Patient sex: F
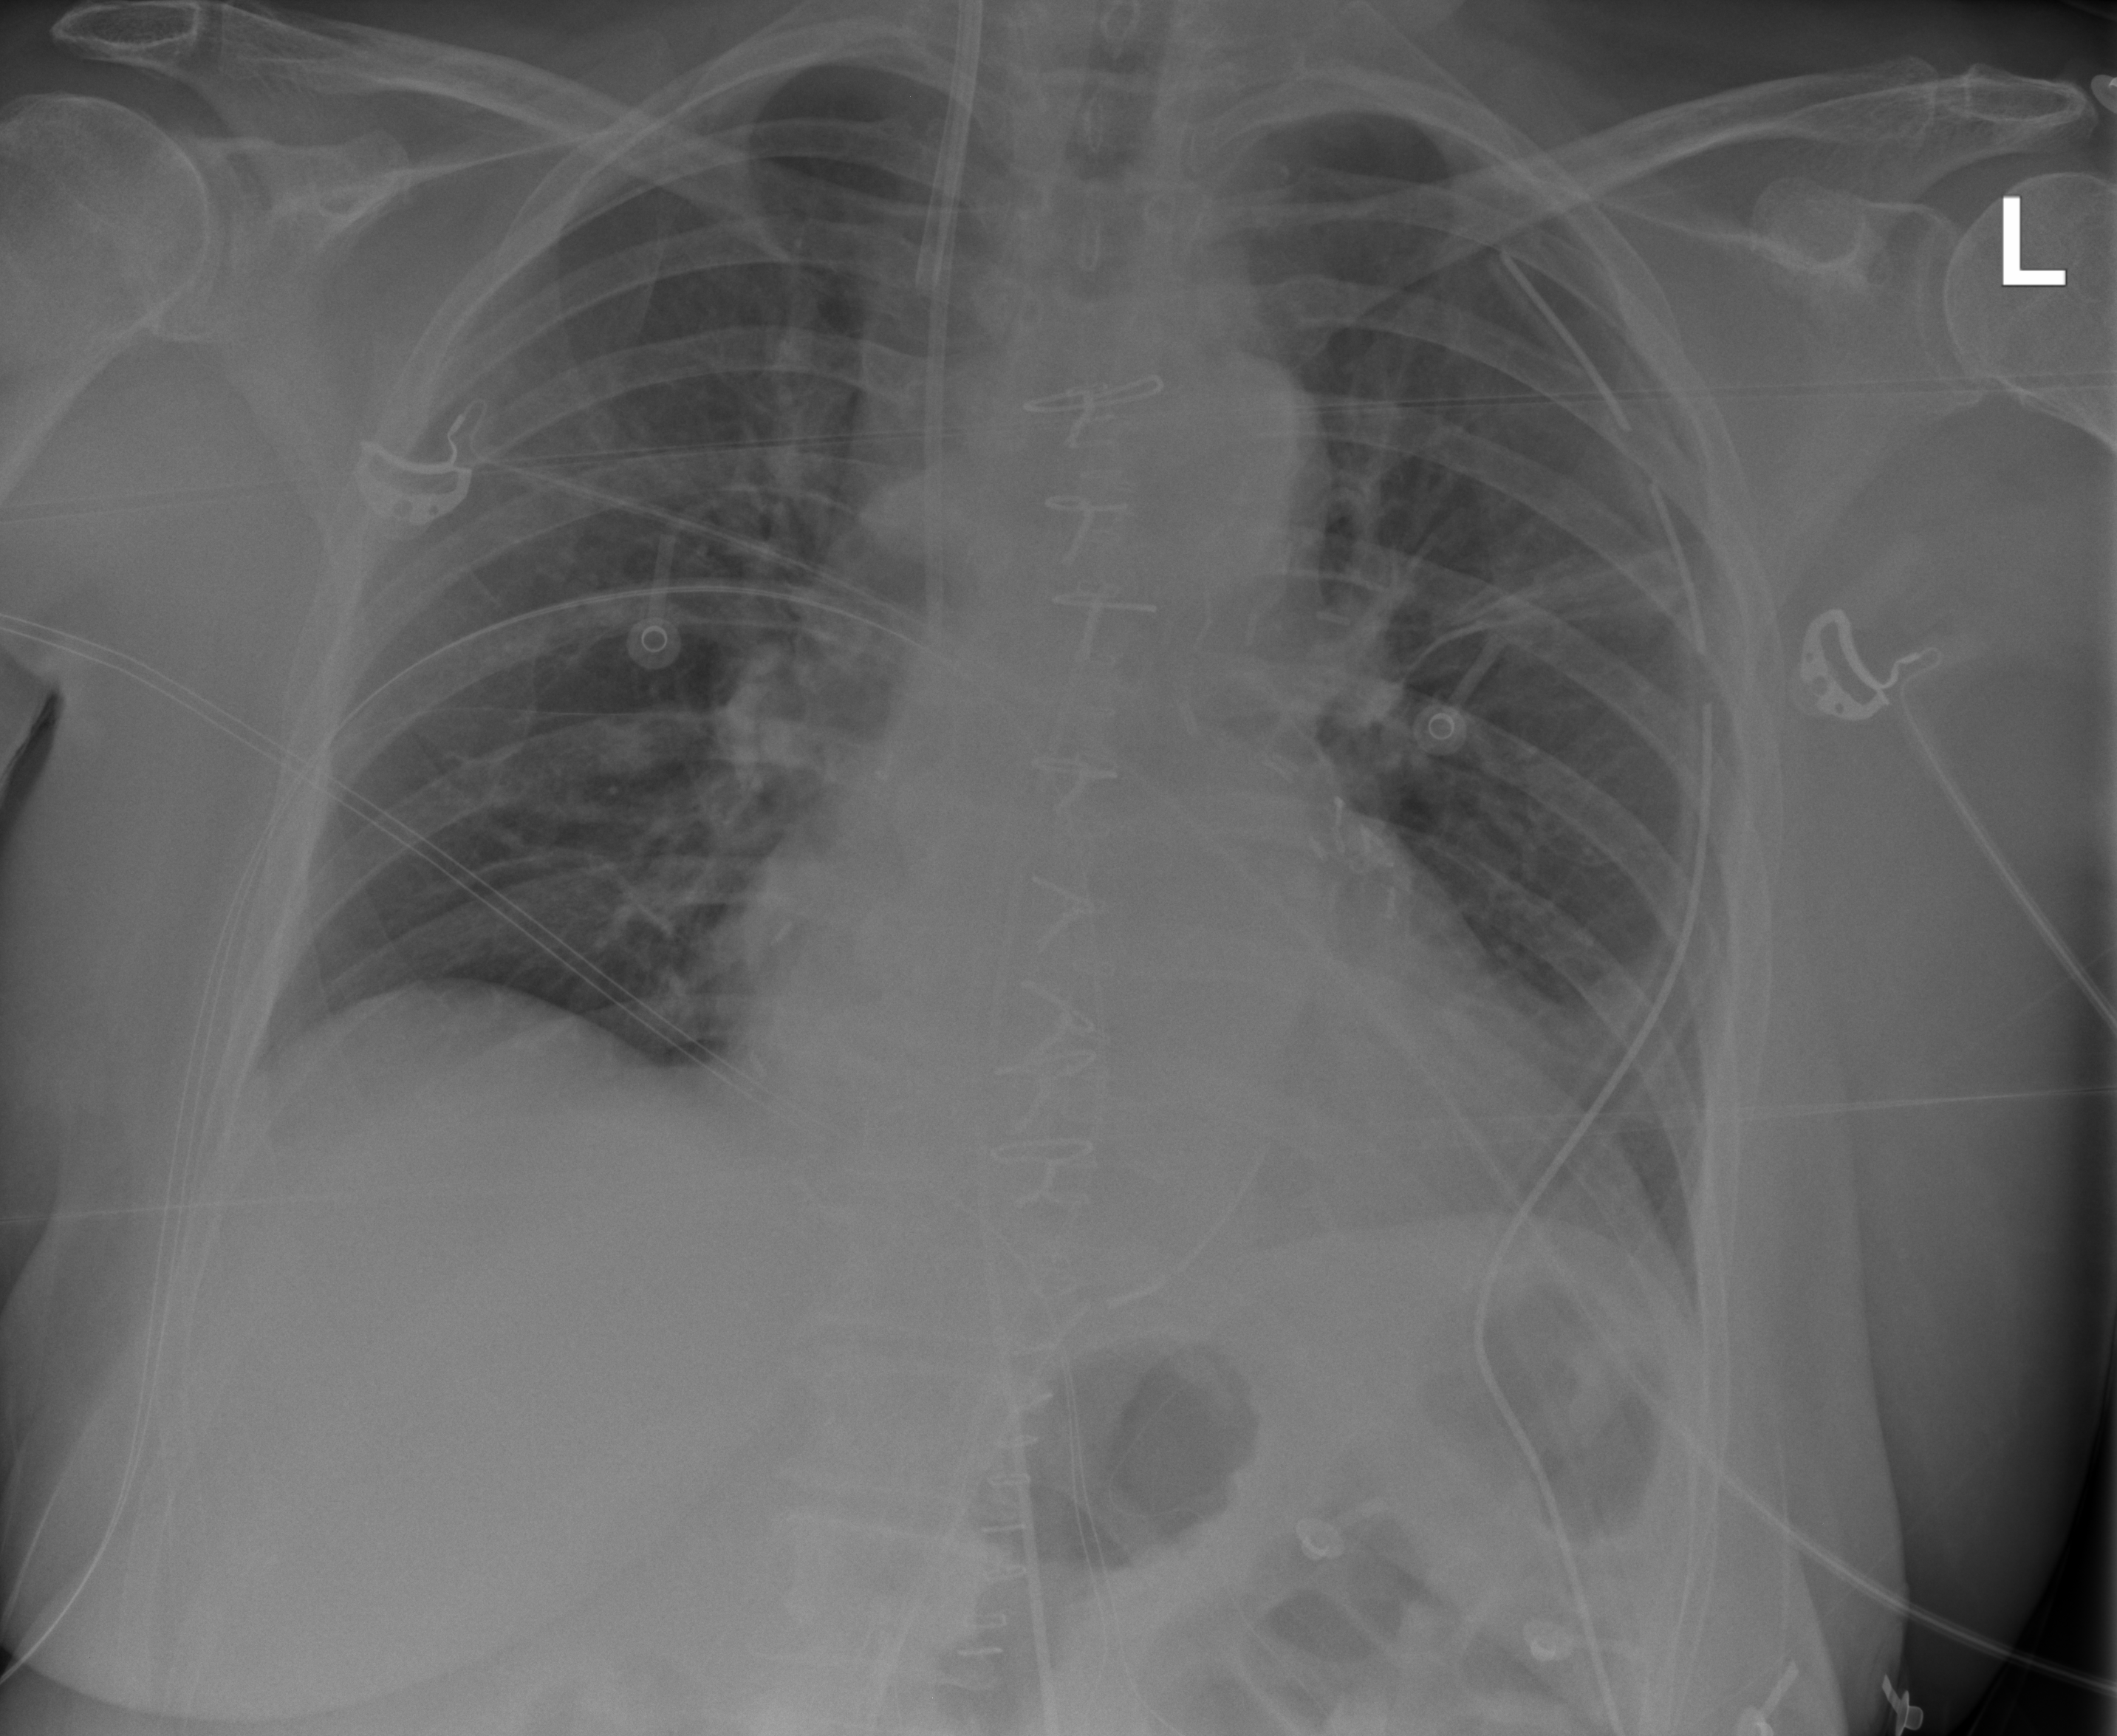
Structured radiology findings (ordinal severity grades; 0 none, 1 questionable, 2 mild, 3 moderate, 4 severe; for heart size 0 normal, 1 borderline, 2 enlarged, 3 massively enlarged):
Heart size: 1
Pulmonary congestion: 2
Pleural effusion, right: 0
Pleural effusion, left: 0
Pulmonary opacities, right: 0
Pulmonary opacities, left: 0
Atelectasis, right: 0
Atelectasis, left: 0